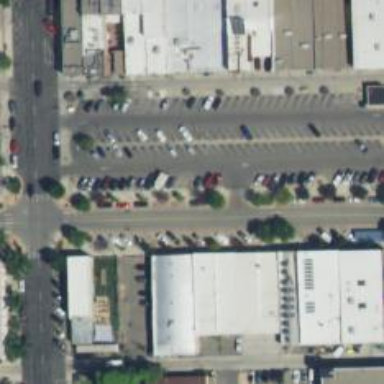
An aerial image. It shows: Parking space is available.